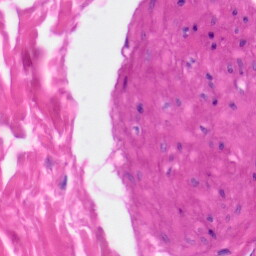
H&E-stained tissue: Skin